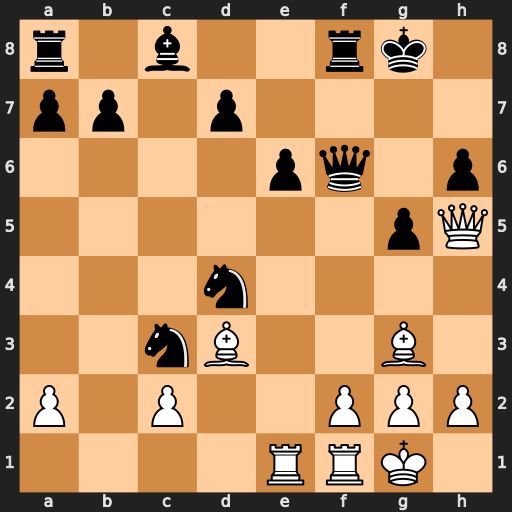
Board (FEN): r1b2rk1/pp1p4/4pq1p/6pQ/3n4/2nB2B1/P1P2PPP/4RRK1
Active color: w
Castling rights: -
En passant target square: -
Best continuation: Be5 Nde2+ Rxe2 Nxe2+ Qxe2